Question: I'm using JFreeCharts and creating a stacked bar graph. I have created a legend, but when I change the font for the legend to something like Calibri size 9, the text is not vertically aligned with the colored boxes.
The legend appears as follows:

The text is not vertically aligned with the boxes, It's like there is padding underneath or something. The following is my code for the customization of the chart
'''
public JFreeChart createStackedChart(final CategoryDataset categorydataset, String Title) throws DocumentException, IOException {
final JFreeChart chart = ChartFactory.createStackedBarChart(
Title, // chart title
"", // domain axis label
"", // range axis label
categorydataset, // data
PlotOrientation.VERTICAL, // the plot orientation
true, // legend
true, // tooltips
false // urls
);
chart.setTitle(
new org.jfree.chart.title.TextTitle(Title,
new java.awt.Font("Calibri", java.awt.Font.PLAIN, 12)
));
int columnCount = categorydataset.getColumnCount();
chart.setBackgroundPaint(Color.white);
chart.getTitle().setPadding(10, 2, 10, 2);
chart.setBorderVisible(true);
chart.setBorderPaint(Color.lightGray);//akash change
final CategoryPlot plot = chart.getCategoryPlot();
plot.setBackgroundPaint(Color.white);
plot.setDomainGridlinePaint(Color.lightGray);
plot.setRangeGridlinePaint(Color.lightGray);
plot.setDomainGridlineStroke(new BasicStroke(0.5f));
plot.setRangeGridlineStroke(new BasicStroke(0.5f));
plot.setOutlineVisible(true);
plot.setOutlinePaint(Color.lightGray);
plot.setAxisOffset(new RectangleInsets(0, 0, 0, 0));
final NumberAxis rangeAxis = (NumberAxis) plot.getRangeAxis();
rangeAxis.setTickLabelFont(new Font("Calibri", Font.PLAIN, 10));
rangeAxis.setStandardTickUnits(NumberAxis.createIntegerTickUnits());
rangeAxis.setAutoRangeStickyZero(false);
rangeAxis.setLowerMargin(0.0);
rangeAxis.setTickLabelPaint(Color.black);
rangeAxis.setTickMarkPaint(Color.lightGray);
rangeAxis.setTickMarkStroke(new BasicStroke(0.3f));
rangeAxis.setAxisLineStroke(new BasicStroke(0.3f));
rangeAxis.setLowerBound(0.0f);
rangeAxis.setAxisLinePaint(Color.lightGray);
GroupedStackedBarRenderer renderer = new GroupedStackedBarRenderer();
renderer.setDrawBarOutline(false);
renderer.setBarPainter(new StandardBarPainter());
Paint p1 = new GradientPaint(
0.0f, 0.0f, new Color(0x22, 0x22, 0xFF), 0.0f, 0.0f, new Color(0x88, 0x88, 0xFF)
);
renderer.setSeriesPaint(0, p1);
renderer.setSeriesPaint(4, p1);
renderer.setSeriesPaint(8, p1);
Paint p2 = new GradientPaint(
0.0f, 0.0f, new Color(0x22, 0xFF, 0x22), 0.0f, 0.0f, new Color(0x88, 0xFF, 0x88)
);
renderer.setSeriesPaint(1, p2);
renderer.setSeriesPaint(5, p2);
renderer.setSeriesPaint(9, p2);
Paint p3 = new GradientPaint(
0.0f, 0.0f, new Color(0xFF, 0x22, 0x22), 0.0f, 0.0f, new Color(0xFF, 0x88, 0x88)
);
renderer.setSeriesPaint(2, p3);
renderer.setSeriesPaint(6, p3);
renderer.setSeriesPaint(10, p3);
Paint p4 = new GradientPaint(
0.0f, 0.0f, new Color(0xFF, 0xFF, 0x22), 0.0f, 0.0f, new Color(0xFF, 0xFF, 0x88)
);
renderer.setSeriesPaint(3, p4);
renderer.setSeriesPaint(7, p4);
renderer.setSeriesPaint(11, p4);
renderer.setGradientPaintTransformer(
new StandardGradientPaintTransformer(GradientPaintTransformType.HORIZONTAL)
);
final CategoryAxis domainAxis = plot.getDomainAxis();
domainAxis.setTickLabelPaint(Color.black);
domainAxis.setTickLabelFont(new Font("Calibri", Font.PLAIN, 10));
Color transparent = new Color(0, 0, 0, 0);
domainAxis.setAxisLinePaint(transparent);
domainAxis.setTickMarkPaint(Color.darkGray);
domainAxis.setTickMarkStroke(new BasicStroke(0.3f));
domainAxis.setMaximumCategoryLabelWidthRatio(4f);
if (columnCount == 2) {
domainAxis.setCategoryMargin(.6);
domainAxis.setLowerMargin(0.015);
domainAxis.setUpperMargin(0.015);
} else if (columnCount == 3) {
domainAxis.setCategoryMargin(.35);
domainAxis.setLowerMargin(0.15);
domainAxis.setUpperMargin(0.15);
} else {
domainAxis.setCategoryMargin(.55);
domainAxis.setLowerMargin(0.015);
domainAxis.setUpperMargin(0.015);
}
LegendTitle legend = chart.getLegend();//akash change
legend.setPosition(RectangleEdge.TOP);
legend.setItemPaint(Color.black);
chart.getLegend()
.setFrame(BlockBorder.NONE);
legend.setItemPaint(Color.GRAY);
Font labelFont = new Font("Calibri", Font.PLAIN, 9);
legend.setItemFont(labelFont);
if (columnCount >= 5) {
domainAxis.setCategoryLabelPositions(
CategoryLabelPositions.createUpRotationLabelPositions(Math.PI / 4.0));
chart.setPadding(new RectangleInsets(0, 5, 0, 5));
} else {
domainAxis.setCategoryLabelPositions(
STANDARD);
}
plot.setDomainAxis(domainAxis);
return chart;
}
'''
The important lines include the areas in which I create the legend and change the font size. Thanks again.
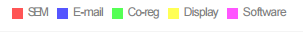
Answer: Starting from this complete <URL>' to change just the size.
'''
LegendTitle legend = chart.getLegend();
...
Font labelFont = legend.getItemFont().deriveFont(20f);
legend.setItemFont(labelFont);
'''

'''
import java.awt.BorderLayout;
import java.awt.Dimension;
import java.awt.Font;
import javax.swing.BorderFactory;
import javax.swing.JPanel;
import javax.swing.JSlider;
import javax.swing.event.ChangeEvent;
import javax.swing.event.ChangeListener;
import org.jfree.chart.ChartFactory;
import org.jfree.chart.ChartPanel;
import org.jfree.chart.JFreeChart;
import org.jfree.chart.block.BlockBorder;
import org.jfree.chart.plot.CategoryPlot;
import org.jfree.chart.plot.PlotOrientation;
import org.jfree.chart.renderer.category.GroupedStackedBarRenderer;
import org.jfree.chart.title.LegendTitle;
import org.jfree.data.KeyToGroupMap;
import org.jfree.data.category.CategoryDataset;
import org.jfree.data.category.DefaultCategoryDataset;
import org.jfree.chart.ui.ApplicationFrame;
import org.jfree.chart.ui.RectangleEdge;
/**
* @see https://stackoverflow.com/a/<PHONE>/230513
*/
public class DomainTranslateDemo extends ApplicationFrame {
private static class DemoPanel extends JPanel implements ChangeListener {
private static final int SLIDER_INITIAL_VALUE = -42;
private static final double INCREMENT = 1 / 10.0;
private final JSlider slider;
private GroupedStackedBarRenderer renderer;
public DemoPanel() {
super(new BorderLayout());
final CategoryDataset dataset = createDataset();
final JFreeChart chart = createChart(dataset);
final ChartPanel chartPanel = new ChartPanel(chart) {
@Override
public Dimension getPreferredSize() {
return new Dimension(640, 360);
}
};
add(chartPanel);
JPanel dashboard = new JPanel(new BorderLayout());
dashboard.setBorder(BorderFactory.createEmptyBorder(0, 4, 4, 4));
this.slider = new JSlider(-50, 10, SLIDER_INITIAL_VALUE);
this.slider.addChangeListener(this);
dashboard.add(this.slider);
add(dashboard, BorderLayout.SOUTH);
}
private CategoryDataset createDataset() {
DefaultCategoryDataset result = new DefaultCategoryDataset();
result.addValue(1.5, "5YEUR", "5Y");
result.addValue(-1.5, "5YUSD", "5Y");
result.addValue(0.5, "5Yx5YEUR", "5Yx5Y");
result.addValue(-0.5, "5Yx5YUSD", "5Yx5Y");
result.addValue(1.5, "10Yx5YEUR", "10Yx5Y");
result.addValue(-1.5, "10Yx5YUSD", "10Yx5Y");
result.addValue(1.5, "15Yx5YEUR", "15Yx5Y");
result.addValue(-1.5, "15Yx5YUSD", "15Yx5Y");
result.addValue(1.5, "20Yx5YEUR", "20Yx5Y");
result.addValue(-1.5, "20Yx5YUSD", "20Yx5Y");
result.addValue(1.5, "20Yx5YEUR", "25Yx5Y");
result.addValue(-1.5, "20Yx5YUSD", "25Yx5Y");
return result;
}
private JFreeChart createChart(final CategoryDataset dataset) {
final JFreeChart chart = ChartFactory.createStackedBarChart(
"Max Bar Width", // chart title
"Category", // domain axis label
"Value", // range axis label
dataset, // data
PlotOrientation.VERTICAL, // the plot orientation
true, // legend
true, // tooltips
false // urls
);
LegendTitle legend = chart.getLegend();
legend.setPosition(RectangleEdge.TOP);
legend.setFrame(BlockBorder.NONE);
Font labelFont = legend.getItemFont().deriveFont(20f);
legend.setItemFont(labelFont);
renderer = new GroupedStackedBarRenderer();
KeyToGroupMap map = new KeyToGroupMap("G1");
map.mapKeyToGroup("5YEUR", "G1");
map.mapKeyToGroup("5YUSD", "G1");
map.mapKeyToGroup("5Yx5YEUR", "G2");
map.mapKeyToGroup("5Yx5YUSD", "G2");
map.mapKeyToGroup("10Yx5YEUR", "G3");
map.mapKeyToGroup("10Yx5YUSD", "G3");
map.mapKeyToGroup("15Yx5YEUR", "G4");
map.mapKeyToGroup("15Yx5YUSD", "G4");
map.mapKeyToGroup("20Yx5YEUR", "G5");
map.mapKeyToGroup("20Yx5YUSD", "G5");
map.mapKeyToGroup("25Yx5YEUR", "G6");
map.mapKeyToGroup("25Yx5YUSD", "G6");
renderer.setSeriesToGroupMap(map);
renderer.setItemMargin(SLIDER_INITIAL_VALUE * INCREMENT);
CategoryPlot plot = (CategoryPlot) chart.getPlot();
plot.setRenderer(renderer);
return chart;
}
@Override
public void stateChanged(ChangeEvent event) {
int value = slider.getValue();
renderer.setItemMargin(value * INCREMENT);
}
}
public DomainTranslateDemo(String title) {
super(title);
setContentPane(new DemoPanel());
}
public static JPanel createDemoPanel() {
return new DemoPanel();
}
public static void main(String[] args) {
DomainTranslateDemo demo = new DomainTranslateDemo("Translate Demo");
demo.pack();
demo.setLocationRelativeTo(null);
demo.setVisible(true);
}
}
'''